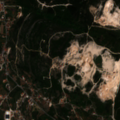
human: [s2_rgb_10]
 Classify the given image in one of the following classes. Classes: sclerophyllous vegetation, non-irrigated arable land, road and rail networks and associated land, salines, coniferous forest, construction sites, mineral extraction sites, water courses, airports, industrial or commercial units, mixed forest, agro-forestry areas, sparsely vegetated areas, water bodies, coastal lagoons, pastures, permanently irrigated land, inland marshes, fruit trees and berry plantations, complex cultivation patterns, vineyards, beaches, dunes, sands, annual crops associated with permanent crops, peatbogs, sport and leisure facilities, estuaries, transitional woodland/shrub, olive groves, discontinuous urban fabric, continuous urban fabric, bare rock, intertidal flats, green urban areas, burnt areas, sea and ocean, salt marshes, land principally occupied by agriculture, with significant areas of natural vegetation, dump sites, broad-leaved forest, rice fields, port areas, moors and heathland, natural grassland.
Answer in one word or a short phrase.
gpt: mineral extraction sites, olive groves, land principally occupied by agriculture, with significant areas of natural vegetation, sclerophyllous vegetation